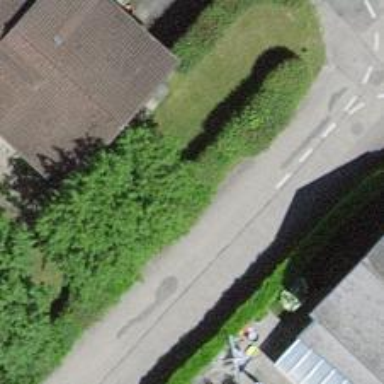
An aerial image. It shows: Hedge acting as barrier.